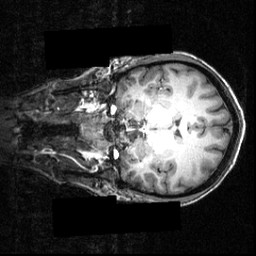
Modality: T1w
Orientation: coronal
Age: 24
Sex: female
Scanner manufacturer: siemens
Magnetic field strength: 3.951 T
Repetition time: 1.5 s
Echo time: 0.00335 s